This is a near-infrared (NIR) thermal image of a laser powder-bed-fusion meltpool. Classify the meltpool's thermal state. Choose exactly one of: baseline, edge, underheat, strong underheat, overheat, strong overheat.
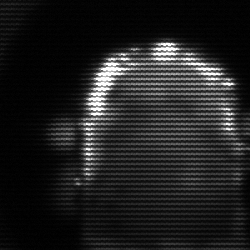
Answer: baseline